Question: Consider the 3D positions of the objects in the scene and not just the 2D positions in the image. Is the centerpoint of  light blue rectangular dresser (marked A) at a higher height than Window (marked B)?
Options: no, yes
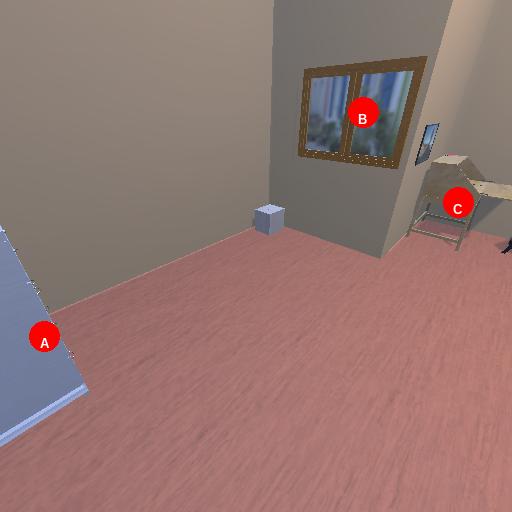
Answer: no